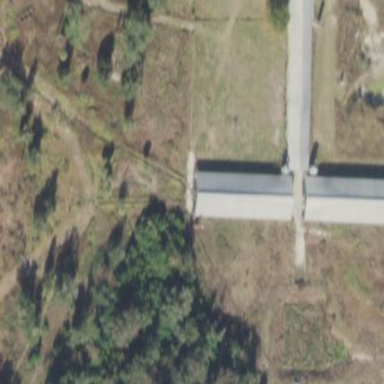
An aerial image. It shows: Feedlot within farmyard.